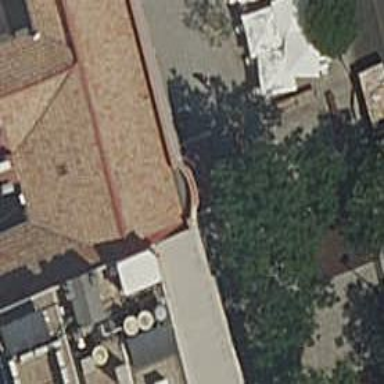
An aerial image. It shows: Restaurant.